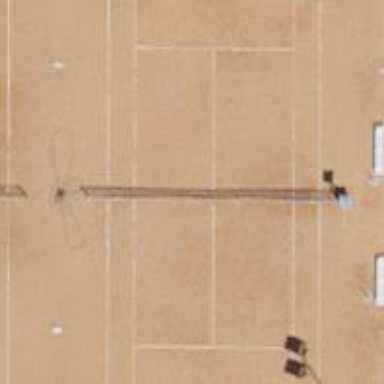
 located on pitch designated for leisure land."